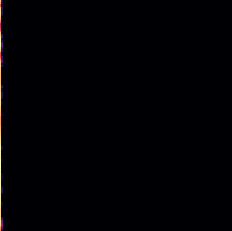
Sound class: Chainsaw